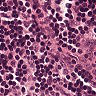
Metastatic tissue present: no